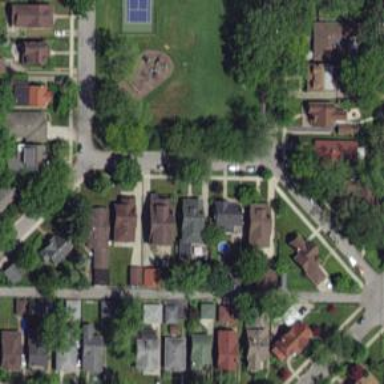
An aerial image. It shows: Neighbourhood designated as historic district.